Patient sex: F
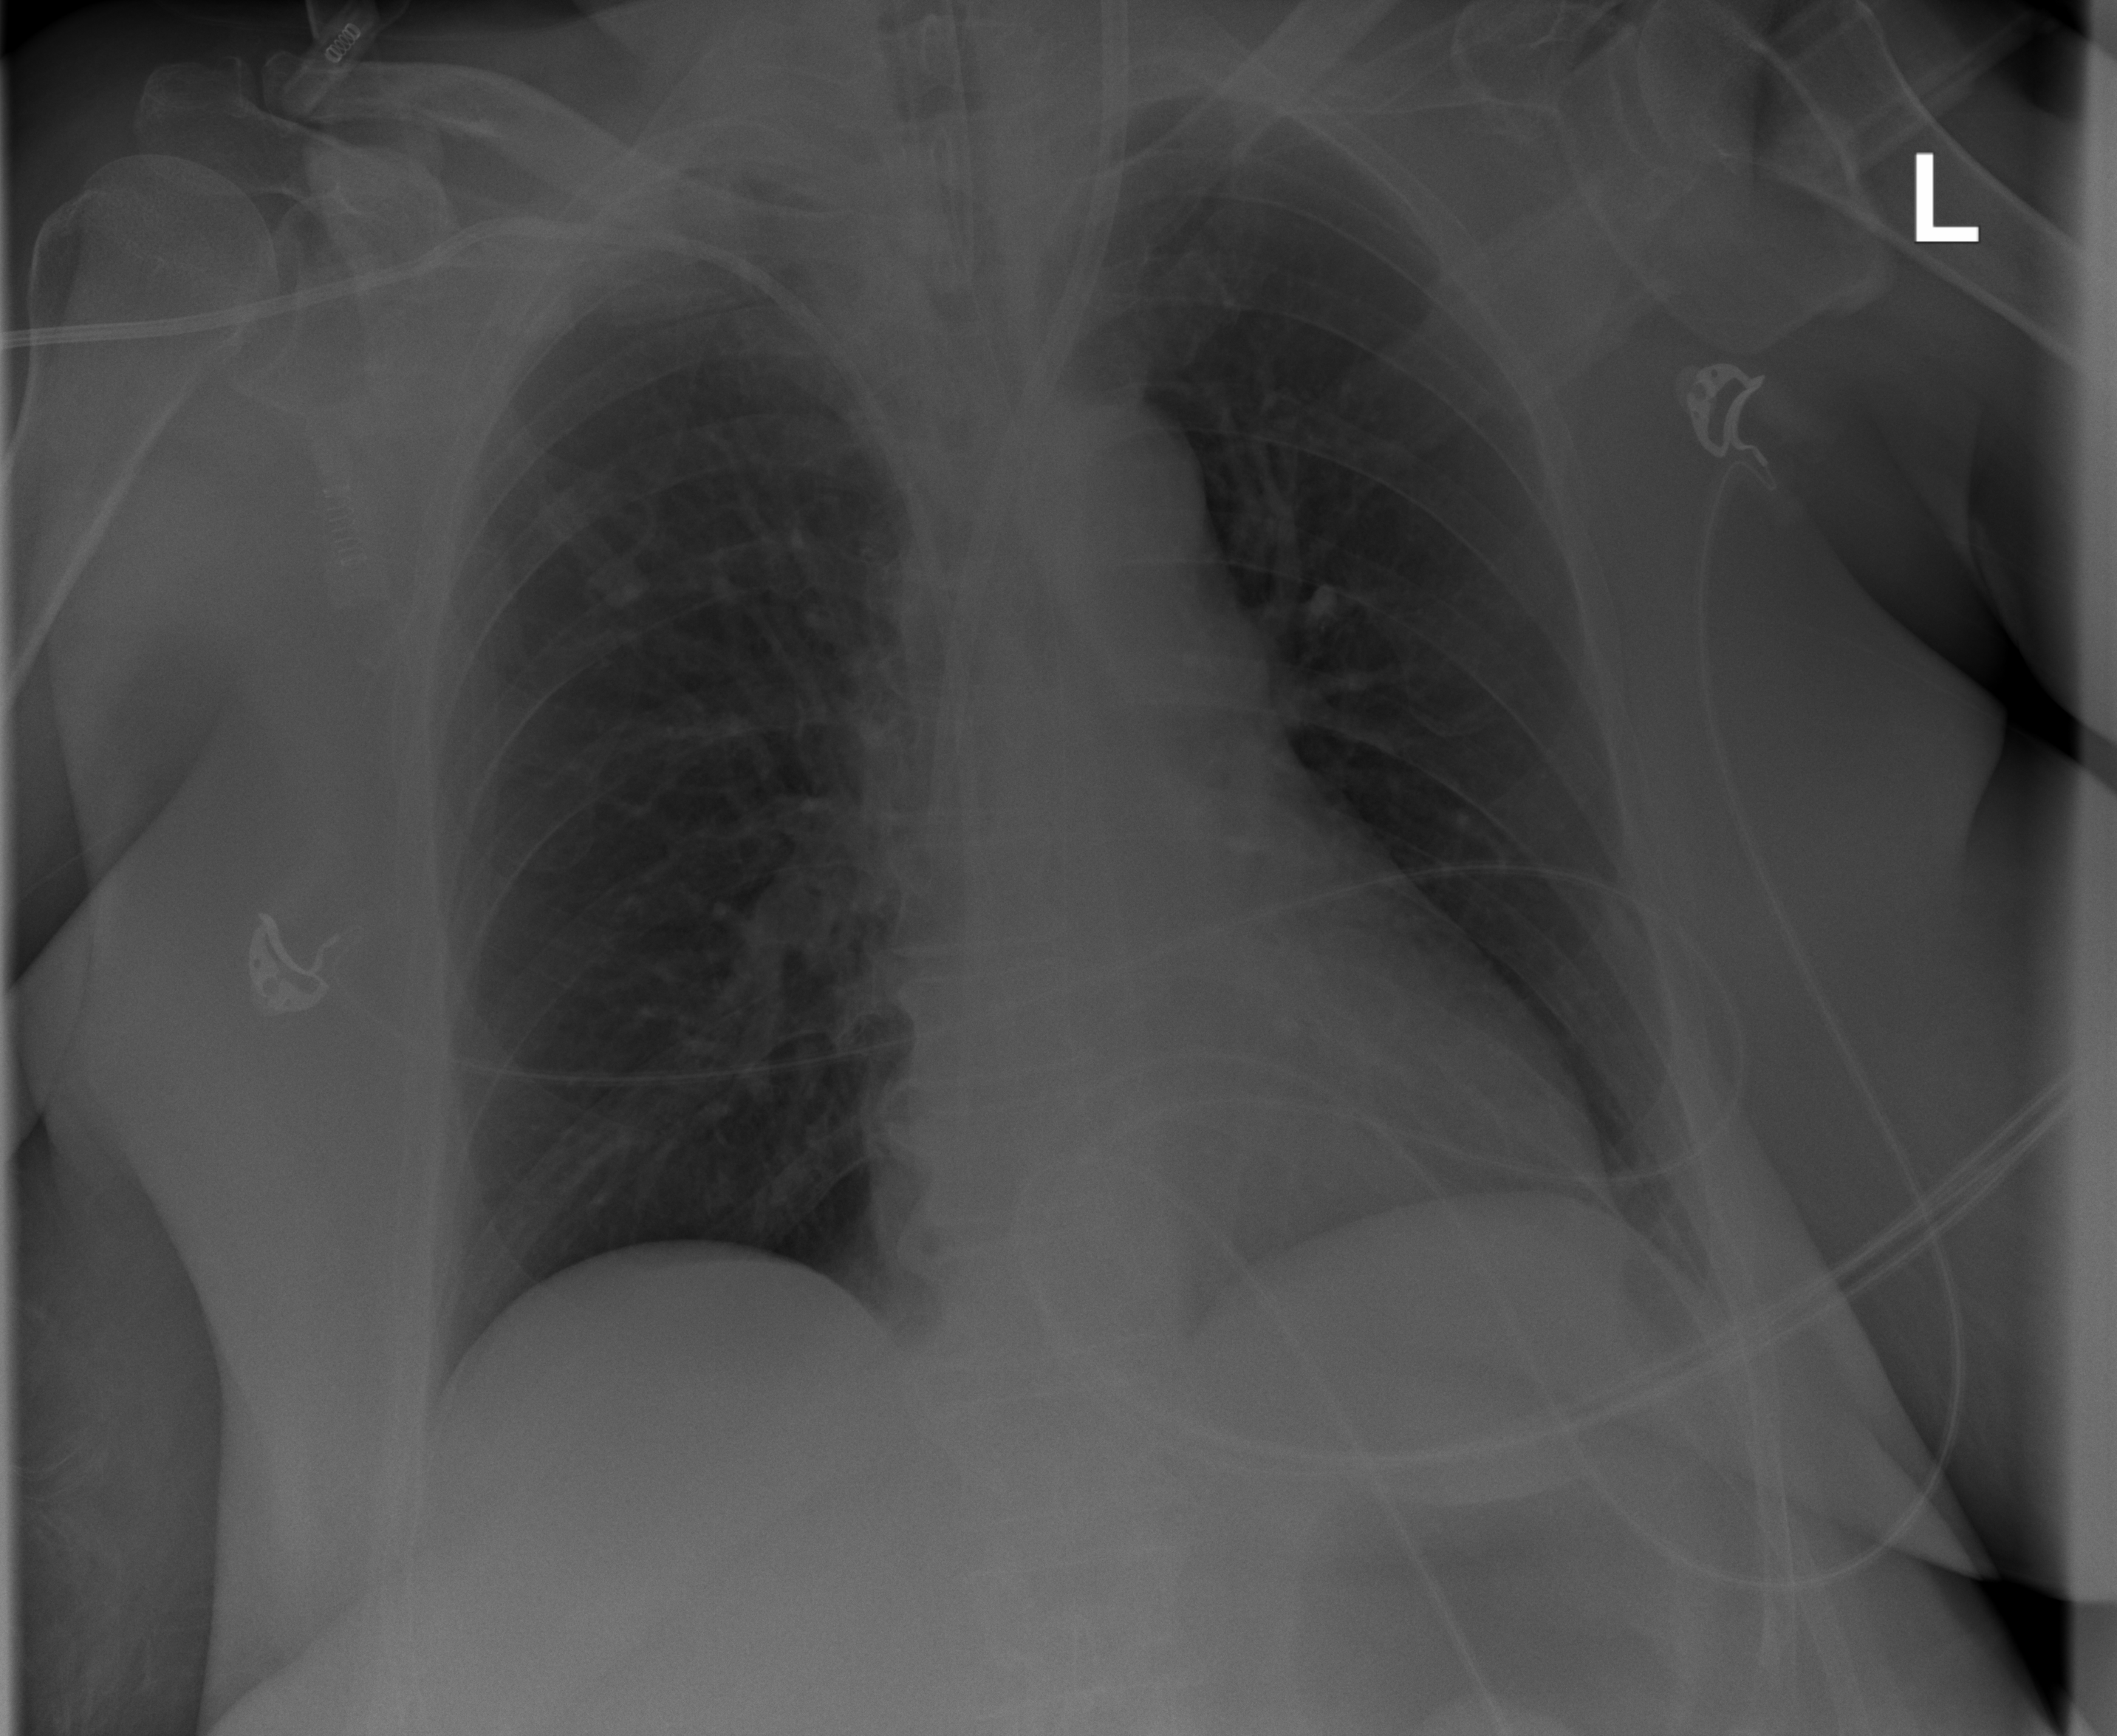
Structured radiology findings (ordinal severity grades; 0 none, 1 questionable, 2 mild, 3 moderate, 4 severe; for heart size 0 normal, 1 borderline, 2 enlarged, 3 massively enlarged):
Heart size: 1
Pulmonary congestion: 0
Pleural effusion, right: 0
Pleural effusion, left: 0
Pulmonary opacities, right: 0
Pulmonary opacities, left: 0
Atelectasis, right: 0
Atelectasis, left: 2